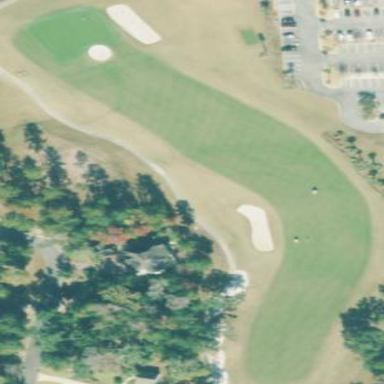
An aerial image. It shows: Grassy area designated as golf fairway.